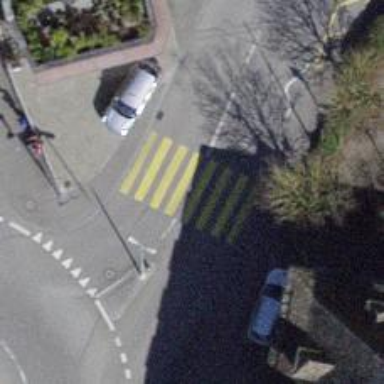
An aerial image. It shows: Marked crossing with zebra stripes on the road.